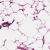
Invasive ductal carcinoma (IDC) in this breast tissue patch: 0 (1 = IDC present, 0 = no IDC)